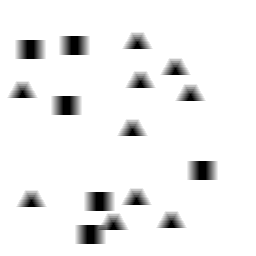
Squares: 6
Triangles: 10
Stars: 0
Total shapes: 16